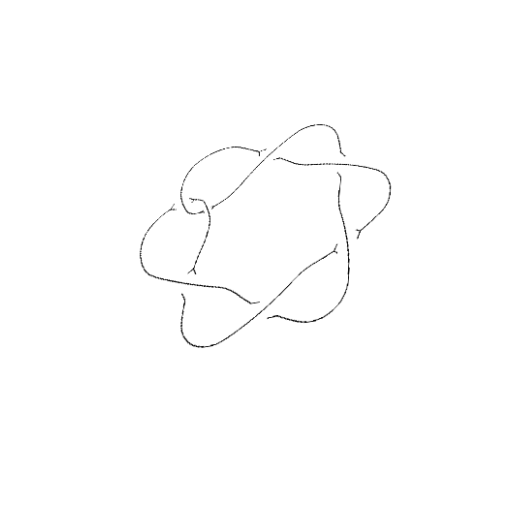
Crossing number: 7